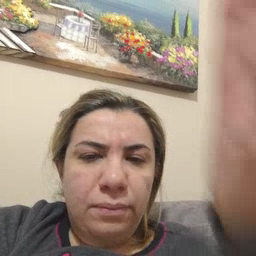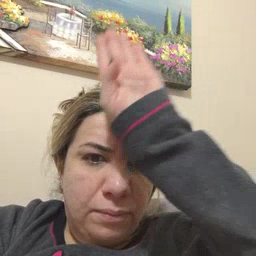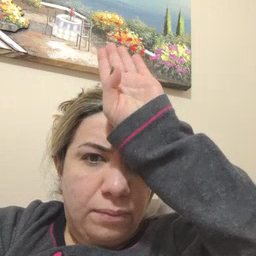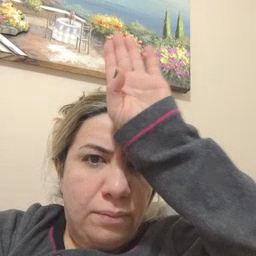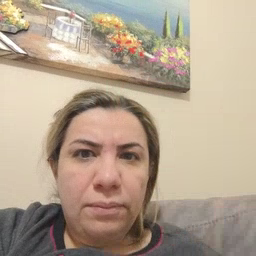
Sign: fireman